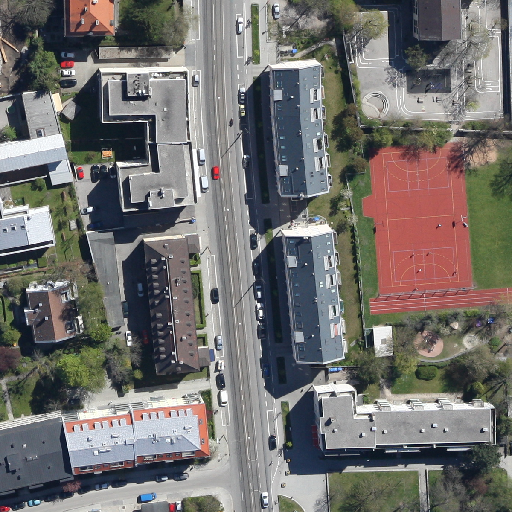
Referring expression: van in the parking area